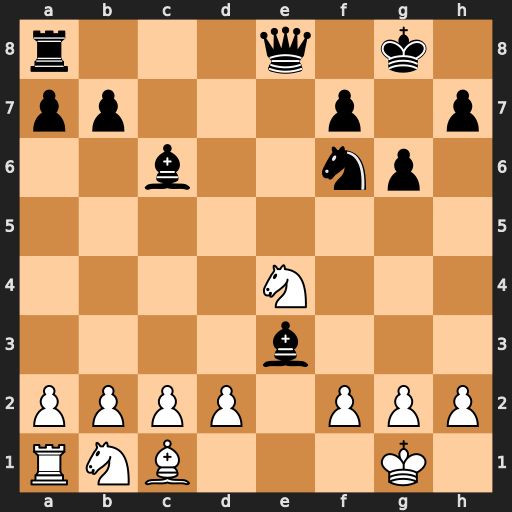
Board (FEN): r3q1k1/pp3p1p/2b2np1/8/4N3/4b3/PPPP1PPP/RNB3K1
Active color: w
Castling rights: -
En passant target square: -
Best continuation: Nxf6+ Kh8 Nxe8